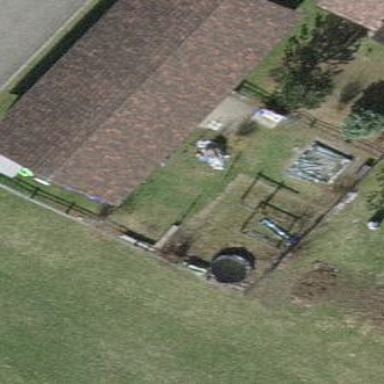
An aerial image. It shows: Building with gabled roof.